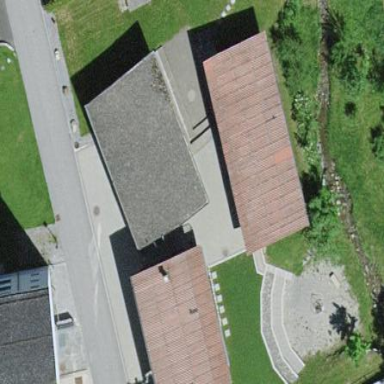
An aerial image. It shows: Building that serves as hostel for tourism.